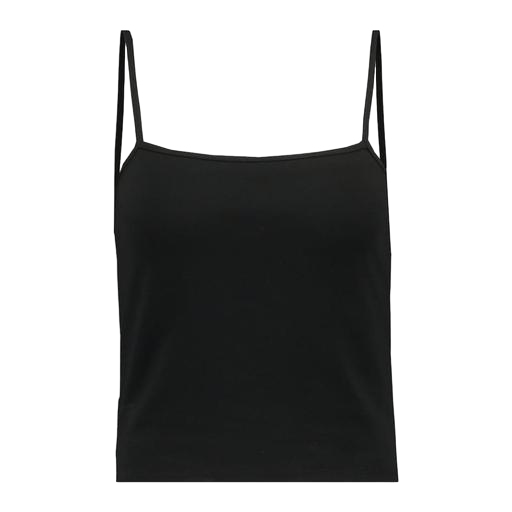
black cropped tank top, black fitted tank top, black cropped cami, white background